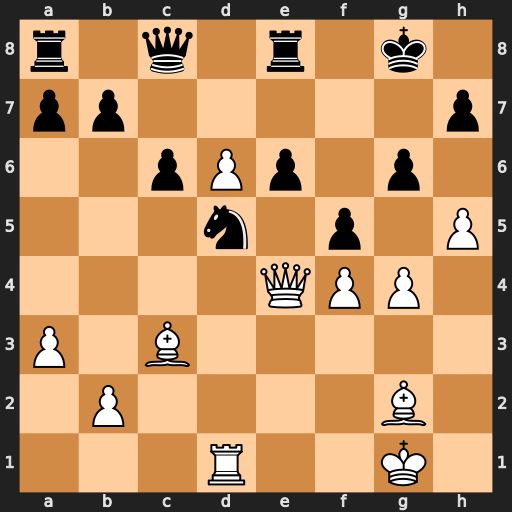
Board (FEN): r1q1r1k1/pp5p/2pPp1p1/3n1p1P/4QPP1/P1B5/1P4B1/3R2K1
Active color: w
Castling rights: -
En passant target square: -
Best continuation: Qe5 Nxc3 d7